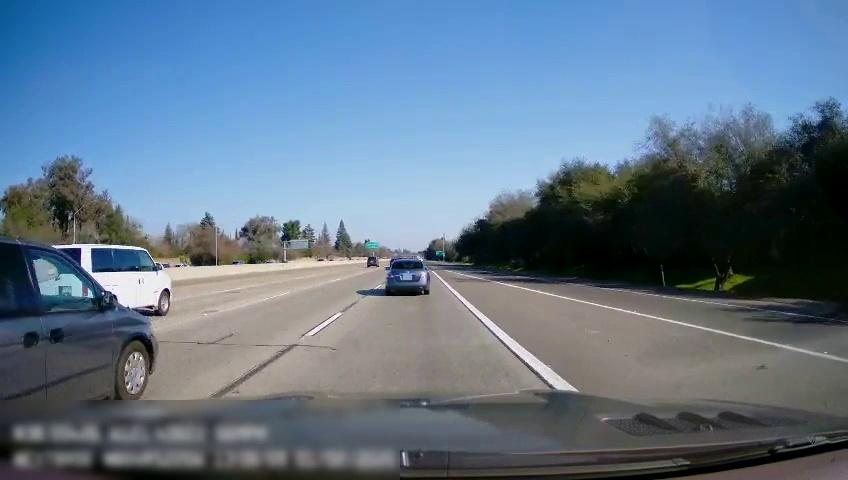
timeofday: Day
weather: Sunny
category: Drivable Space
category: Vehicles | SUV
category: Vehicles | Van
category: Vehicles | SUV
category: Vehicles | Car
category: Lanes | Current Lane
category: Lanes | Current Lane
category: Lanes | Alternate Lane
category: Lanes | Alternate Lane
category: Lanes | Alternate Lane
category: Traffic | Signs